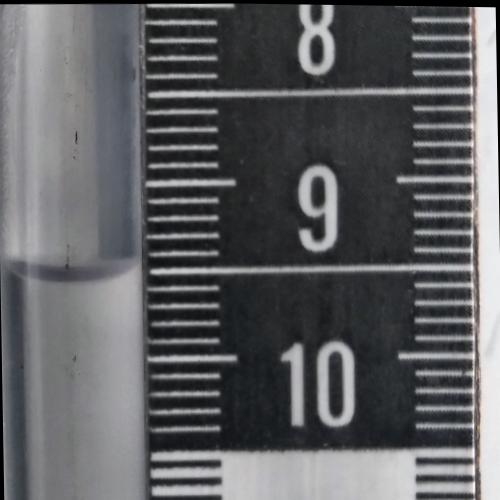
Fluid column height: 9.5 cm